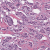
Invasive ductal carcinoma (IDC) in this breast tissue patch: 1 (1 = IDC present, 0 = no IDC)